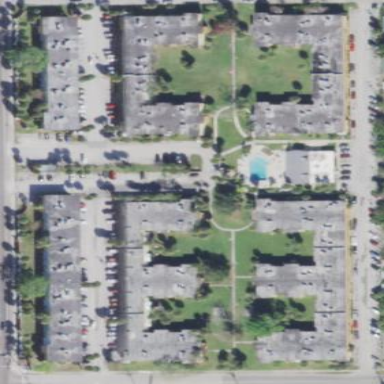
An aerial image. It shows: Residential area with apartments.